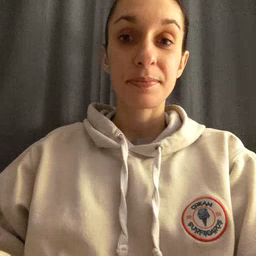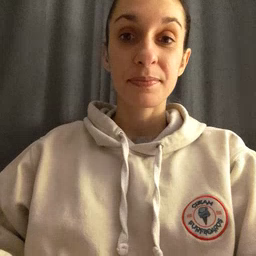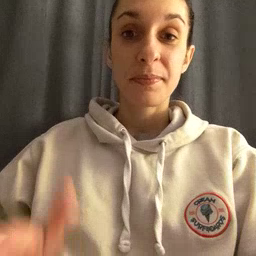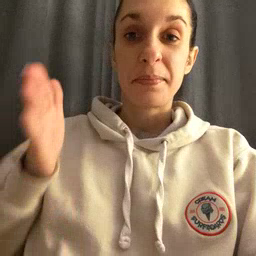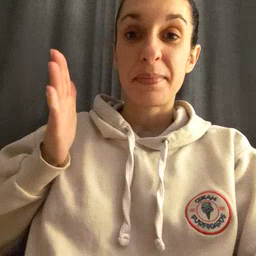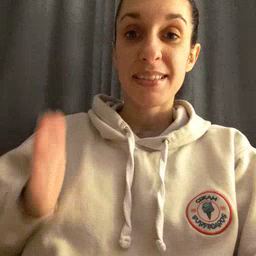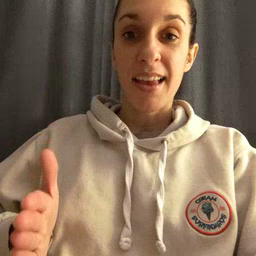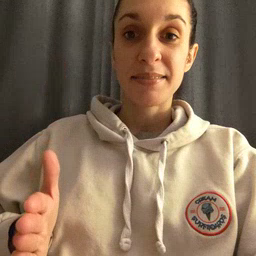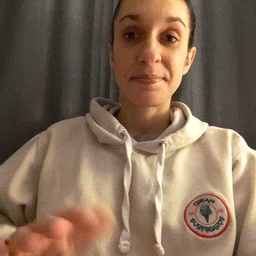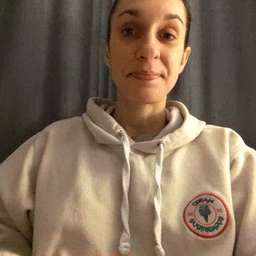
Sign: beside